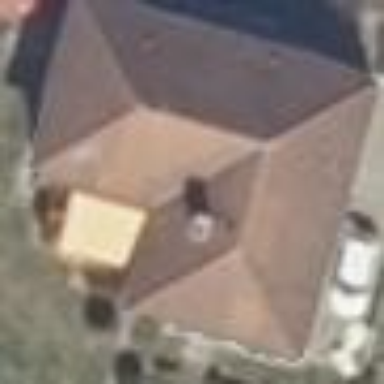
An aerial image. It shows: Detached building with hipped roof.